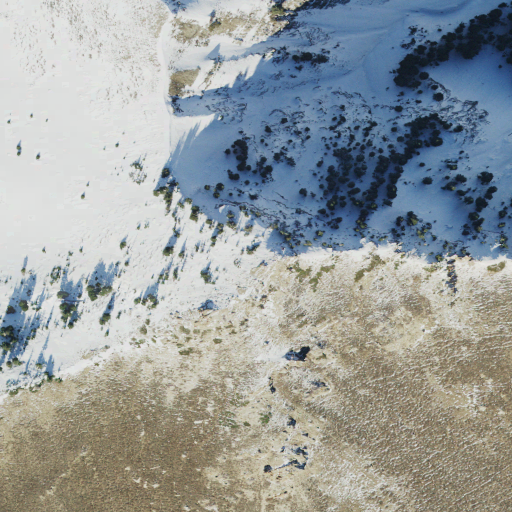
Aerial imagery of mountain in Utah named Rocky Peak containing shrub, evergreen forest, and deciduous forest